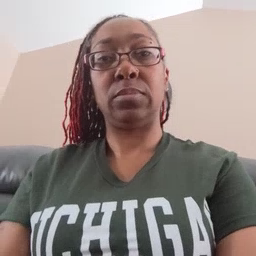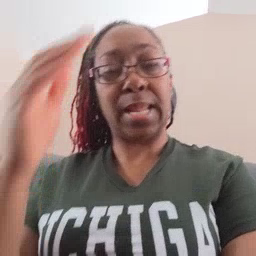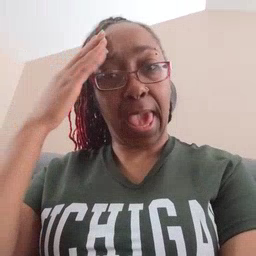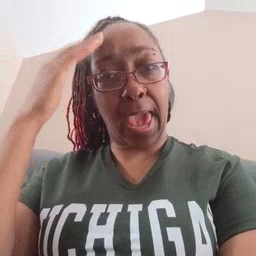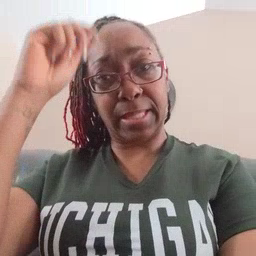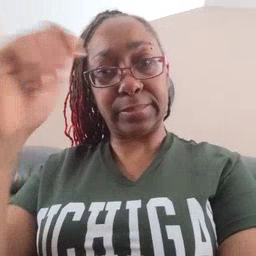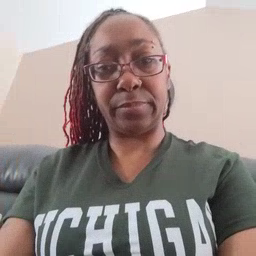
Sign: hat